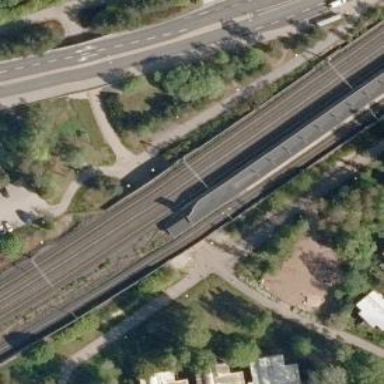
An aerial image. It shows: Roof used for transportation purposes.